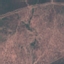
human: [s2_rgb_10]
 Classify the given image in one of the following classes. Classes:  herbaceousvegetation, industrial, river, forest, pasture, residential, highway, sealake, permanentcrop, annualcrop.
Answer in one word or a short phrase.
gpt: HerbaceousVegetation